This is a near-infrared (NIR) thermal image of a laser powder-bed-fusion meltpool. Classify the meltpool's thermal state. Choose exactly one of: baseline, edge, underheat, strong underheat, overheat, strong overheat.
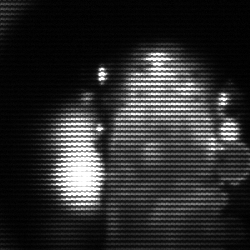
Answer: strong underheat